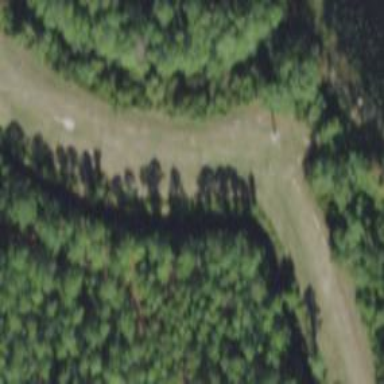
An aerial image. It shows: Track road with embankment.